Question: I have created this form in rails using simple form with bootstrap:
'''
<%= simple_form_for @page, :html => { :class => 'page-form' } do |f| %>
<div class="row">
<%= f.input :title, wrapper_html: { class: 'span6'} %>
<%= f.input :url, wrapper_html: { class: 'span3'} %>
<%= f.input :content, input_html: { class: 'wysihtml5 span9' }, wrapper_html: { class: 'span9 row' } %>
<%= f.input :excerpt, input_html: { class: 'wysihtml5 span9 excerpt' }, wrapper_html: { class: 'span9 row'} %>
</div>
<% content_for :sidebar do %>
<div class="page-header">
<h1>Publish</h1>
</div>
<div class="well">
<%= f.input :status , collection: Page::STATUS.map { |s| [s.humanize, s] }, prompt: '- Select page status -' %>
<div class="form-actions">
<%= f.button :submit, :class => 'btn btn-primary' %>
<%= link_to t('.cancel', :default => t("helpers.links.cancel")),
pages_path, :class => 'btn' %>
</div>
</div>
<% end %>
<% end %>
'''
The problem is that when the submit button is inside the 'content_for' block it does not update the form when clicked. If i have the button outside this block it works.
Is there any way to make it work inside to 'content_for' block? i need it to be in the side bar.
Picture of desired result:
Any tips, answers or helpful comments are appreciated :)
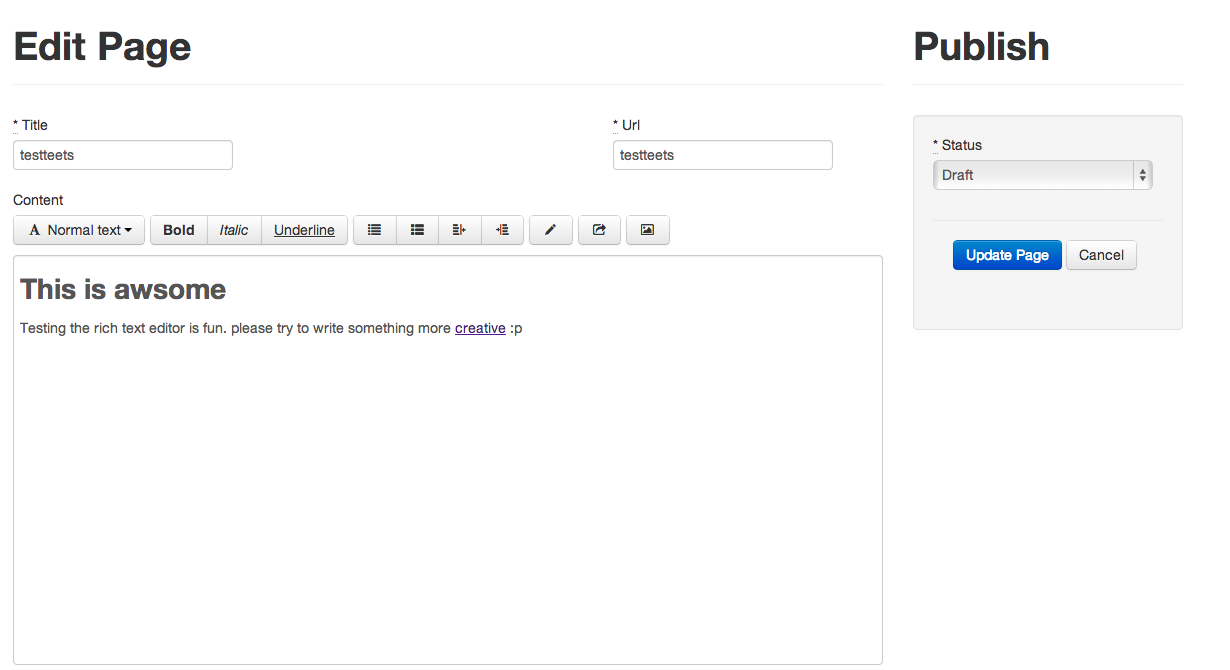
Answer: I found the answer my self.
By putting the form elements into the sidebar rails of course rendered the form field outside the form tag. (at the bottom of the page where the rest of the sidebar is rendered through the application layout).
This causes the form field to be unattached to the form.
My solution was to drop the 'content_for' block and just handeling the sidebar in the form partial for this case.